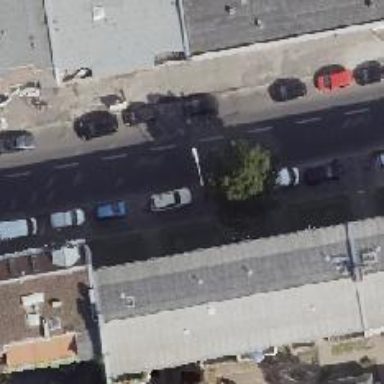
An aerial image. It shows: Deciduous broadleaved tree. There is parking obstacle nearby.